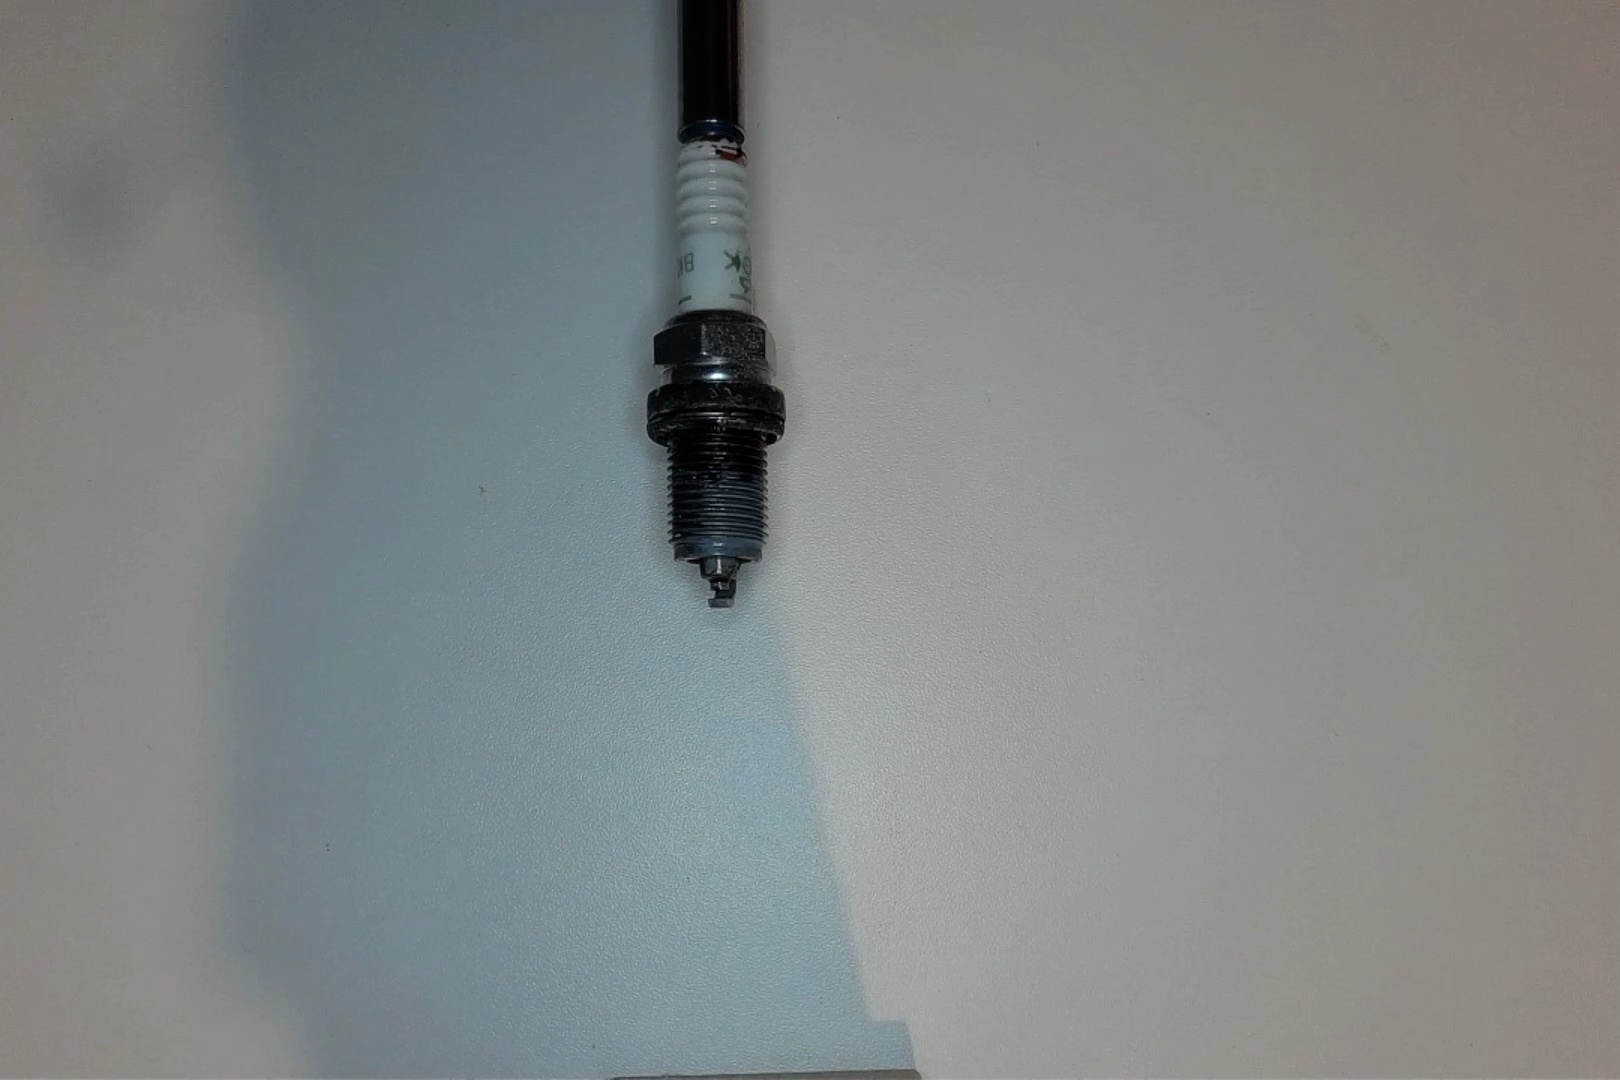
Label: anomaly